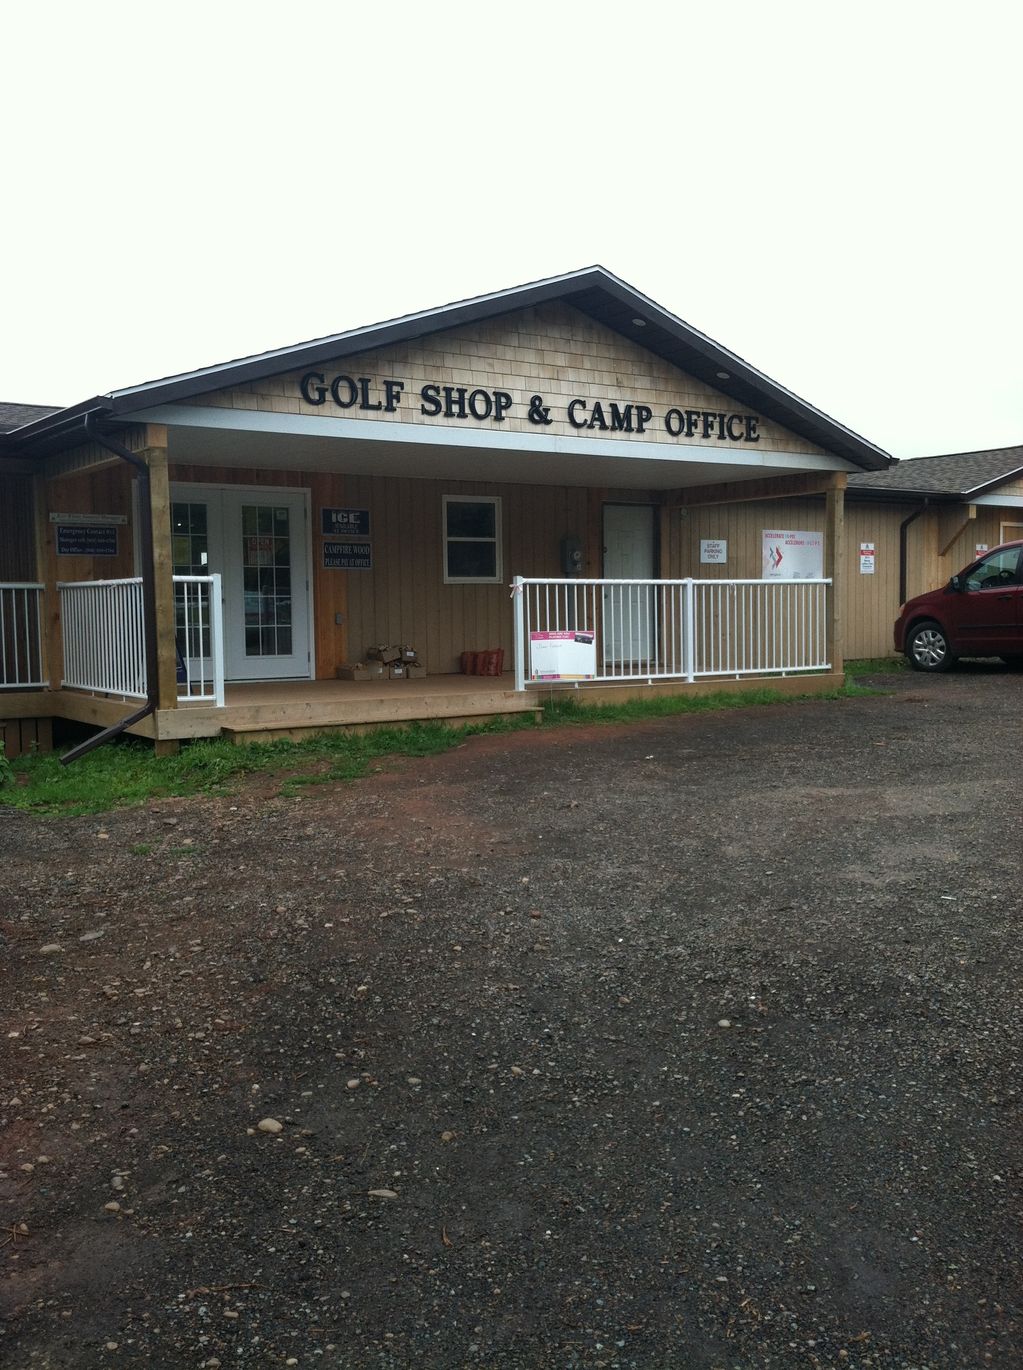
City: charlottetown